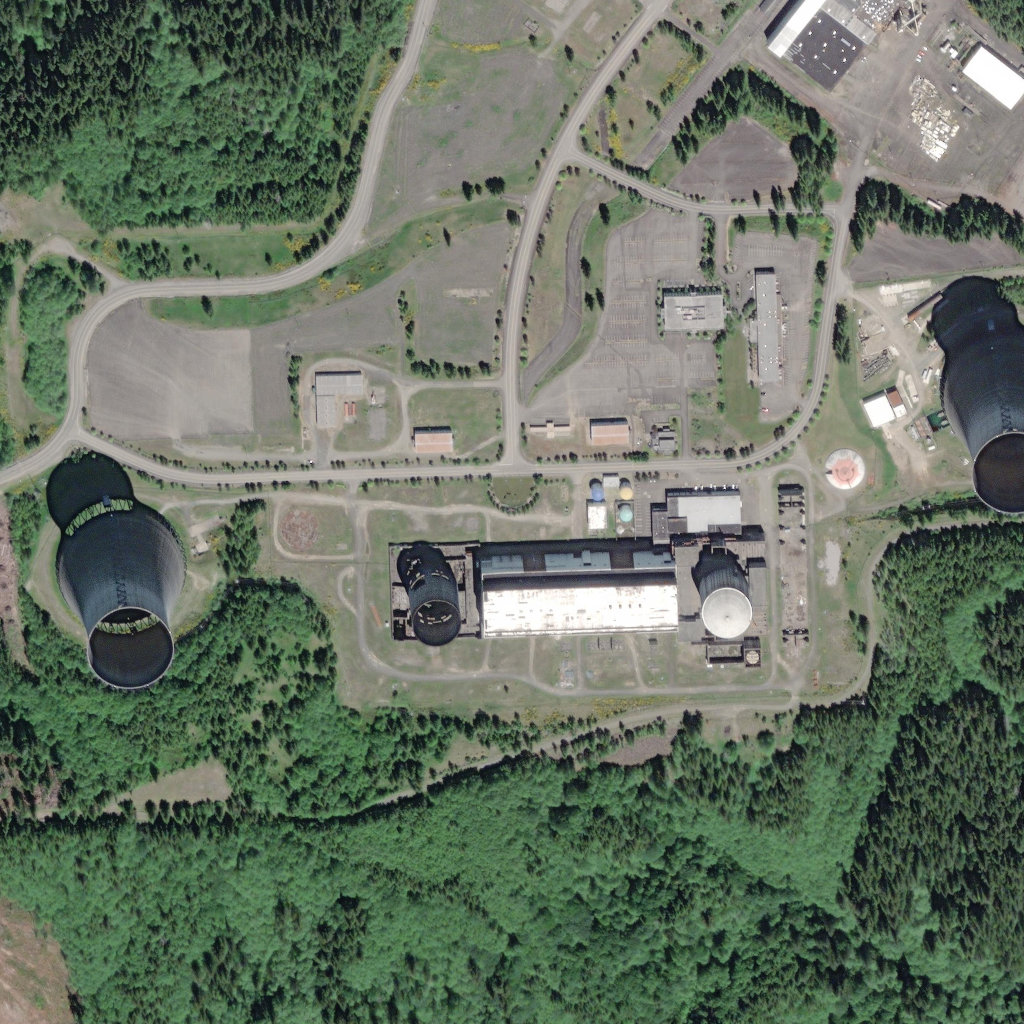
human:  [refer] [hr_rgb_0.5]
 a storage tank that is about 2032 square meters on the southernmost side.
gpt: <box>[[67, 56, 74, 63, 0]]</box>